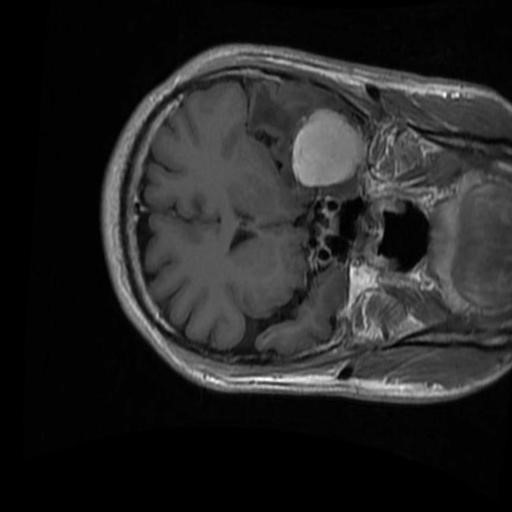
Label: brain_menin